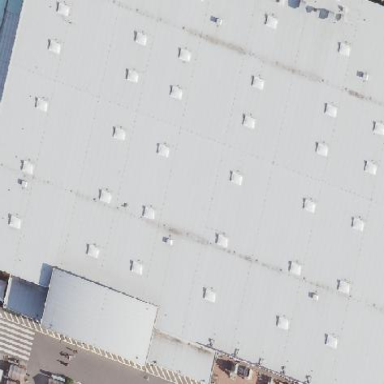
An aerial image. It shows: Retail building.